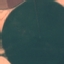
Land use / land cover: AnnualCrop